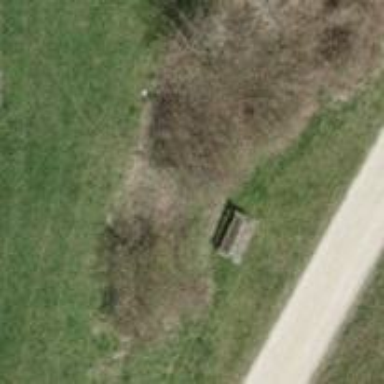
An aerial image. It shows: Brown bench.